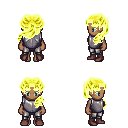
a pixel art fantasy rpg character, female body template, human, dark skin, steel chest armor, metal pants, gold princess hairstyle, maroon shoes, four views (front, back, left, right), 2x2 character sprite sheet, small pixel art, hard edges, no anti-aliasing